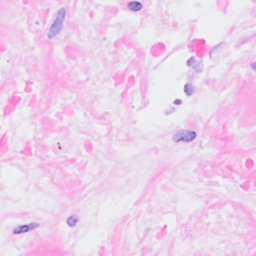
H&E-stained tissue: Breast